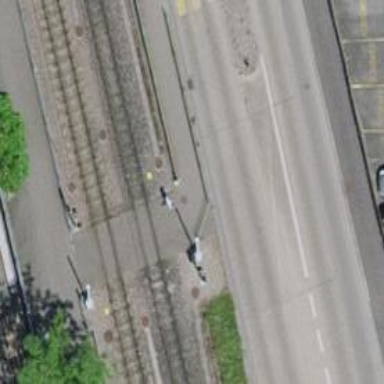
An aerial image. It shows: Crossing for the railway.